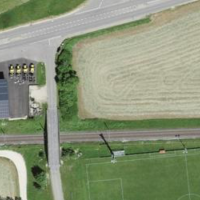
EUNIS habitat code: 52
Species observed at this site:
Corylus avellana